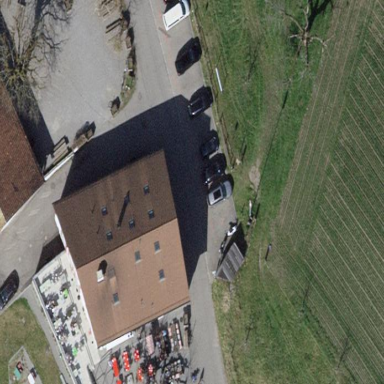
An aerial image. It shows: Street-side parking area.